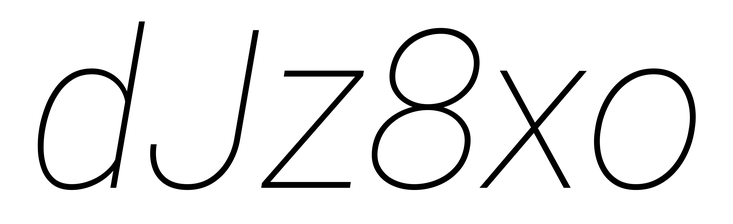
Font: Roboto-Italic_Thin_Italic